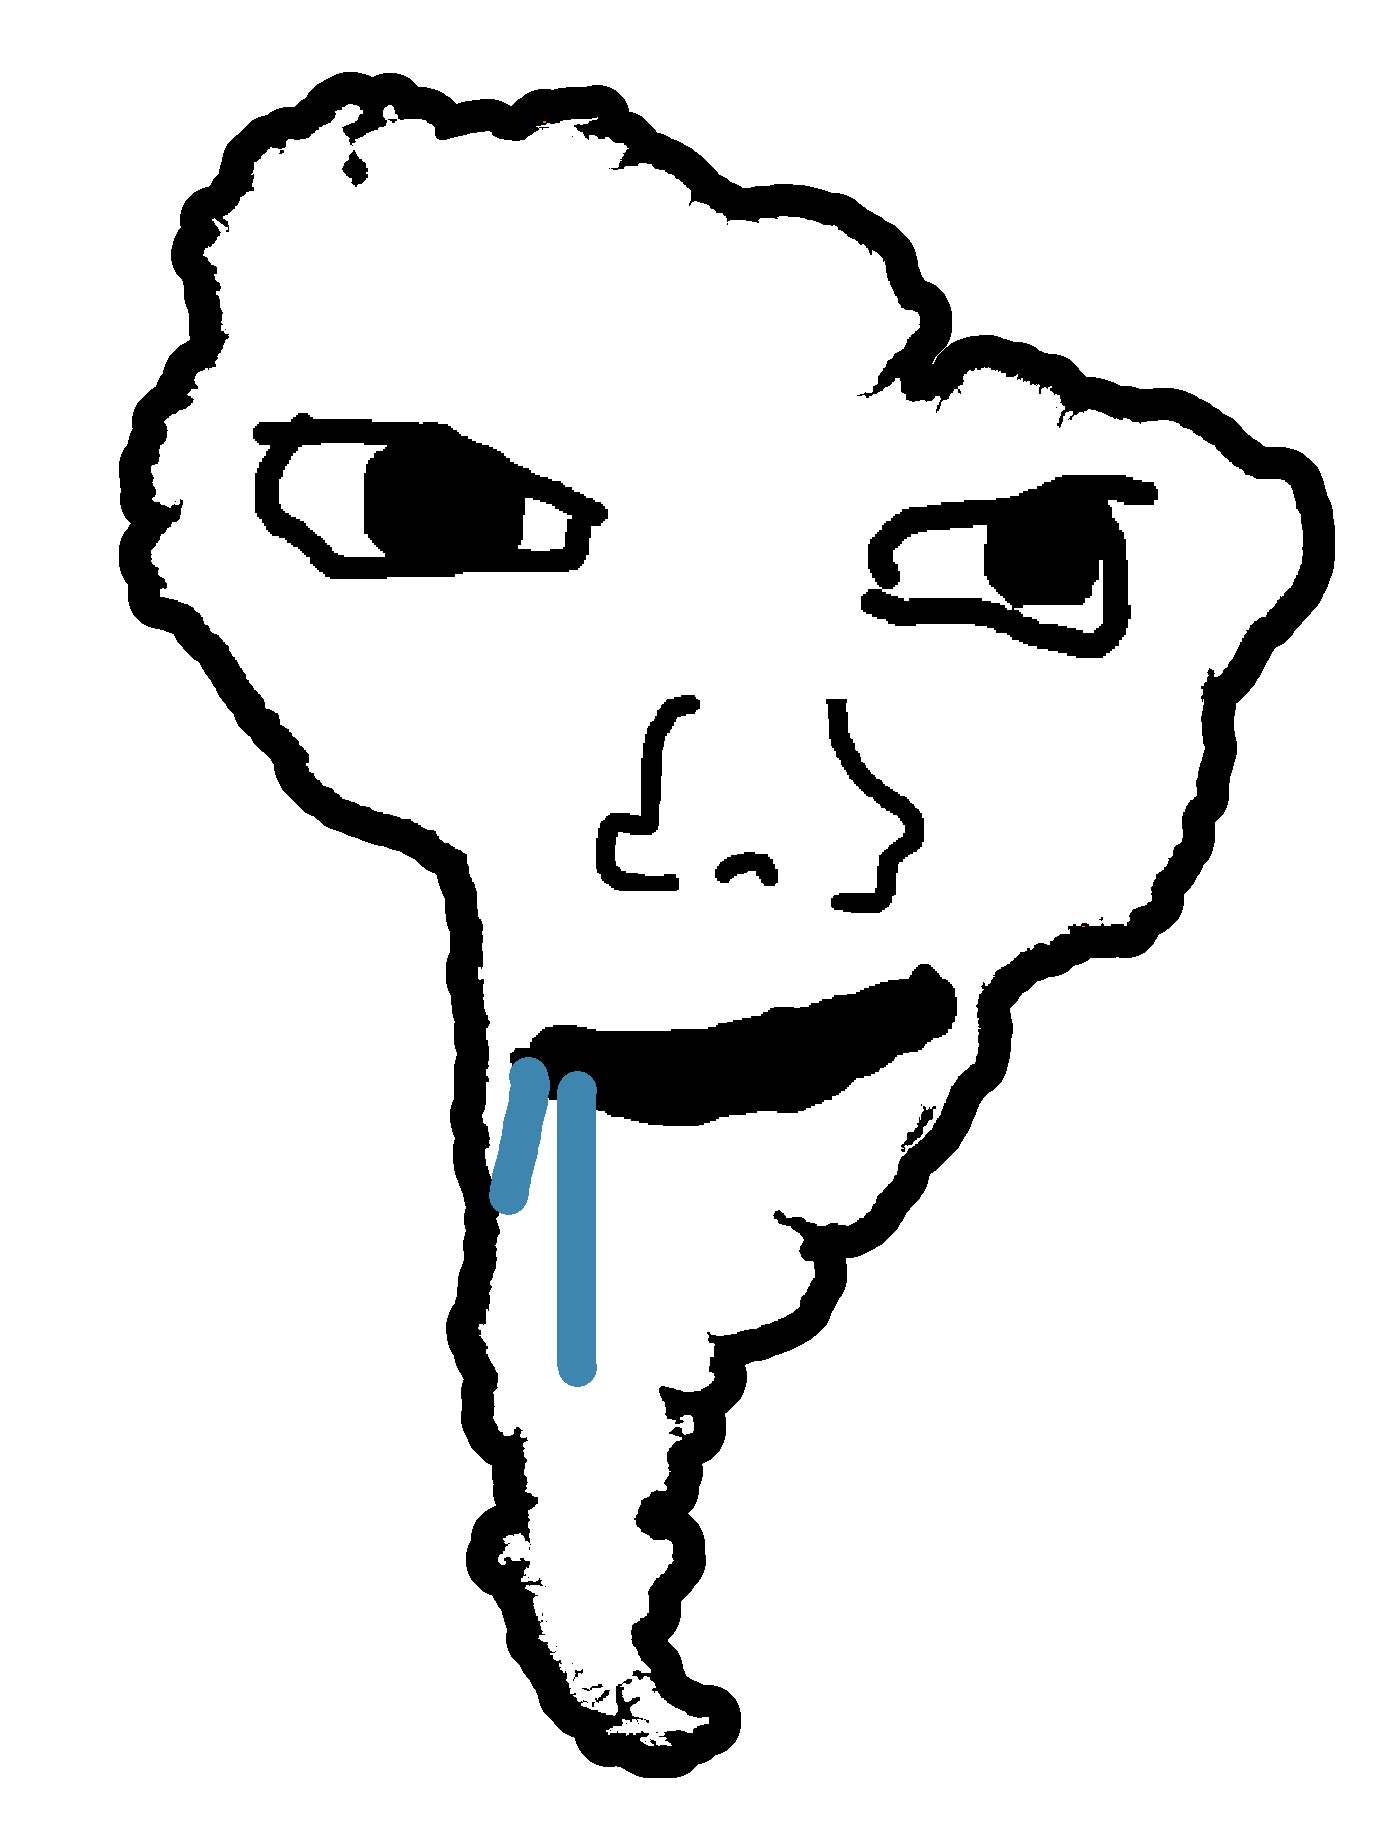
Label: 5_Brainlet